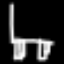
Label: chair